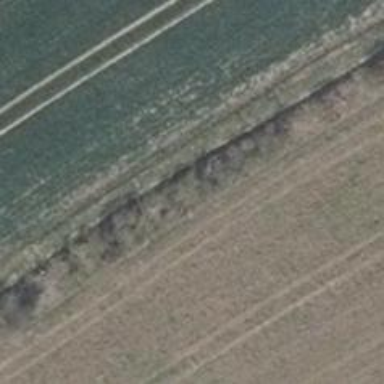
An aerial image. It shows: Row of deciduous broadleaved trees.